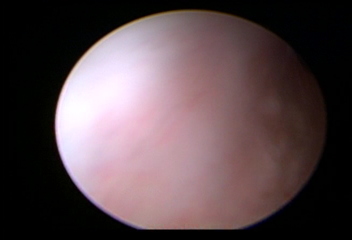
Modality: WLC
Class: Normal mucosa
Bladder cancer association: No